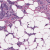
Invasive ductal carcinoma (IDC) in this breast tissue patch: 1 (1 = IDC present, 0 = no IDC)